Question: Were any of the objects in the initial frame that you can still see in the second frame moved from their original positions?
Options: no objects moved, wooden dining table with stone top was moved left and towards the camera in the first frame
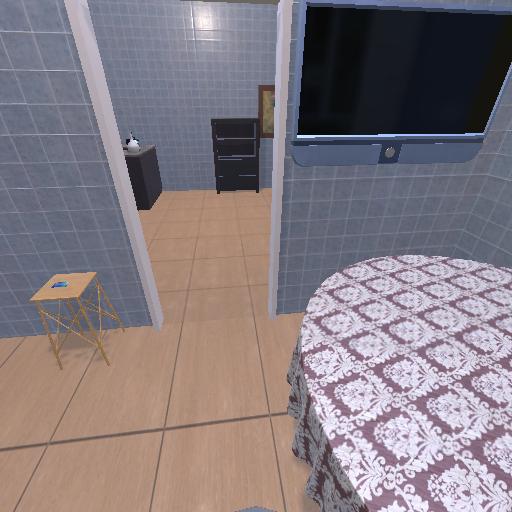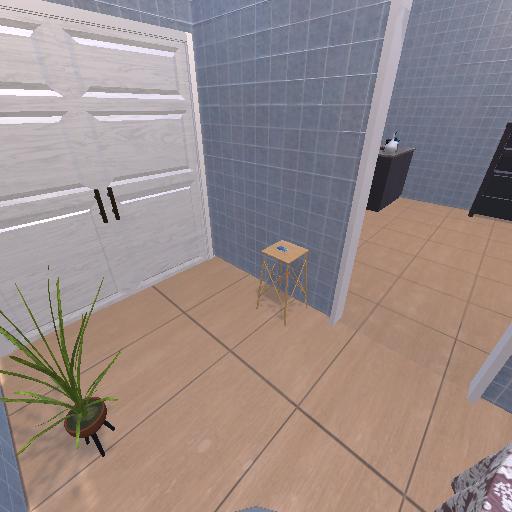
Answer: no objects moved